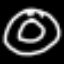
Label: donut